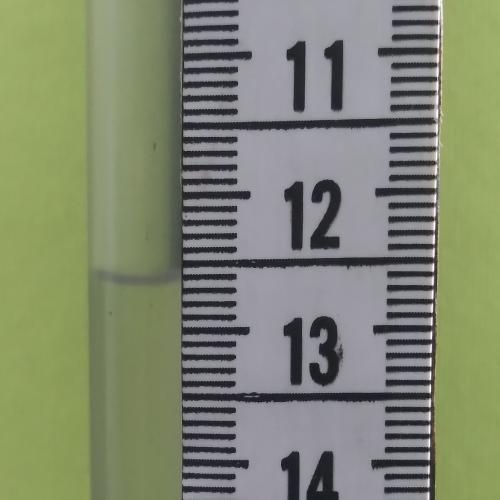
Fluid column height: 12.6 cm